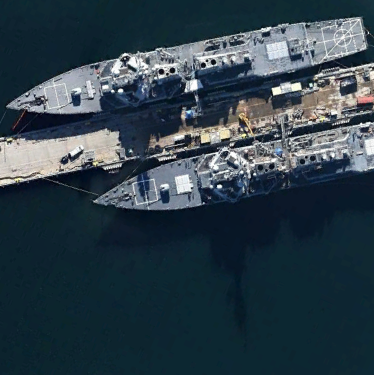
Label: destroyer